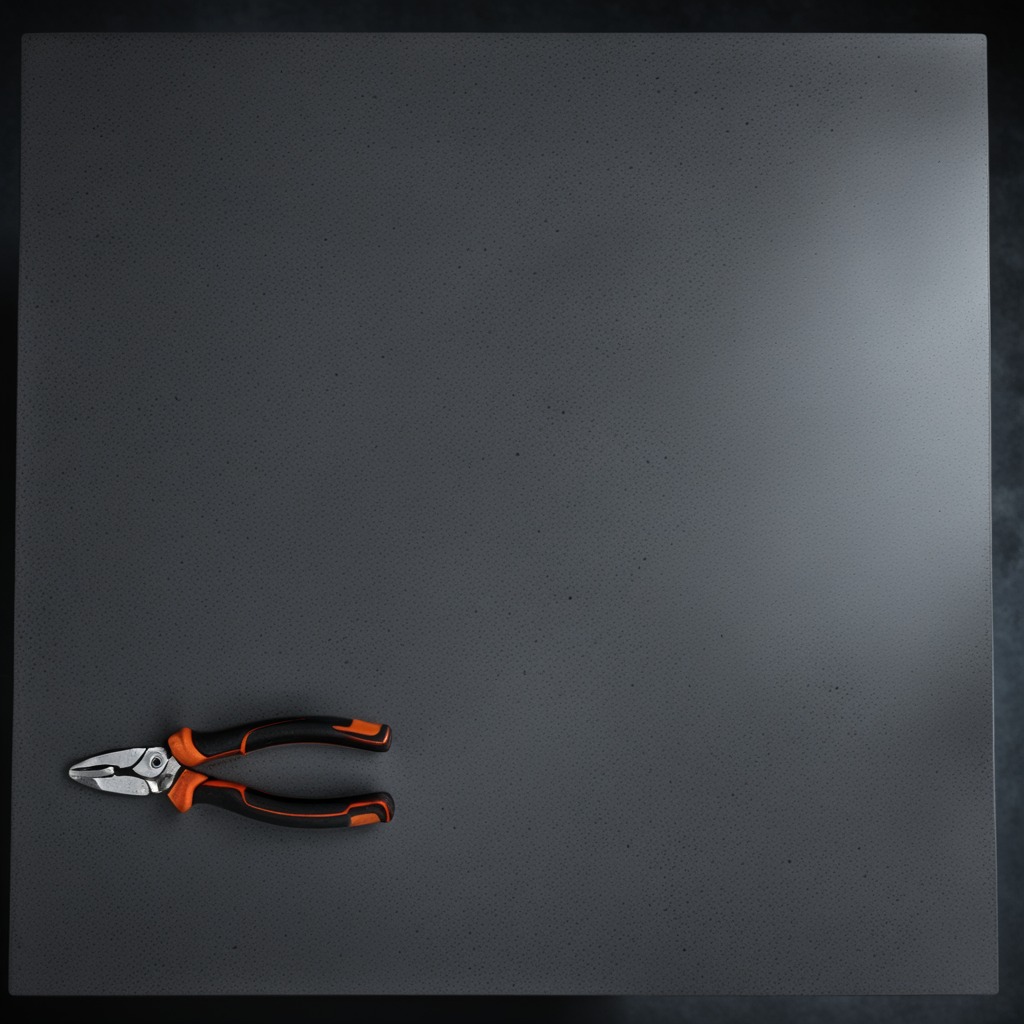
A plier is lying on a clean granite table inside a workshop at night dim ambient light soft shadows worn but